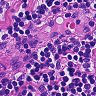
Metastatic tissue present: no